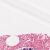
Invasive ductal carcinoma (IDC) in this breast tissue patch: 0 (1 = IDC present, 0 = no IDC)